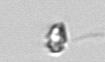
Label: Heterocapsa_rotundata